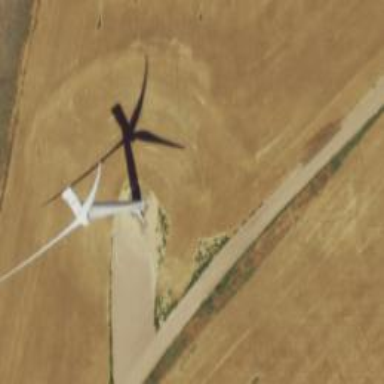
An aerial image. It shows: Wind generator using horizontal axis wind turbines.